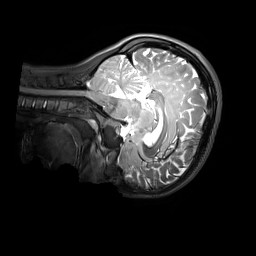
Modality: T2w
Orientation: sagittal
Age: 12
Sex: female
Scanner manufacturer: siemens
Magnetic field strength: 3 T
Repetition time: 3.2 s
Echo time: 0.408 s